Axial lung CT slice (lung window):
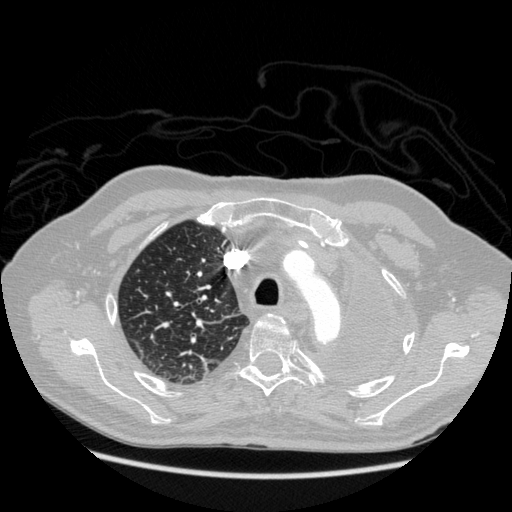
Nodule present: no